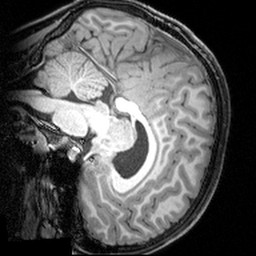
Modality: T1w
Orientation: sagittal
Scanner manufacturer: siemens
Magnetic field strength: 3 T
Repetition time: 1.9 s
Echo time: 0.00397 s